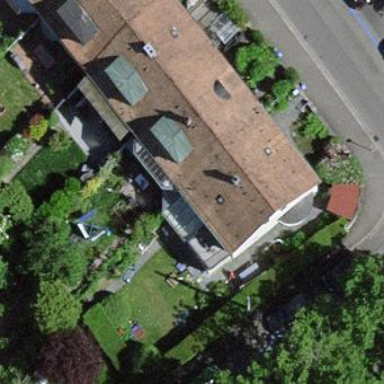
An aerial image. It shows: Terrace building.